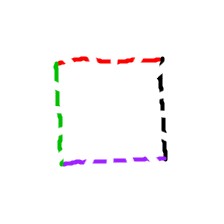
Shape: square